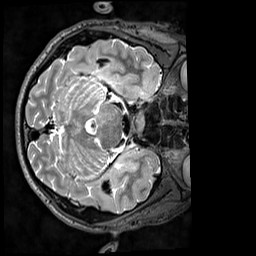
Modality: T2w
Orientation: axial
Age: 23
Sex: male
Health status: healthy
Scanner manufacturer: siemens
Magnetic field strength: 3 T
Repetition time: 3.2 s
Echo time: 0.568 s